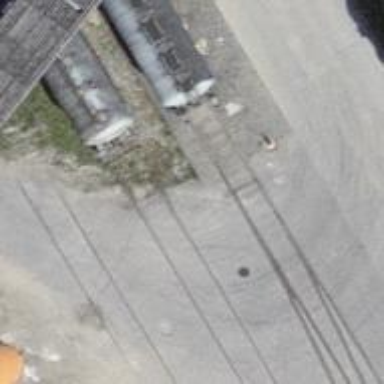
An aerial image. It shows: Single railway spur track.